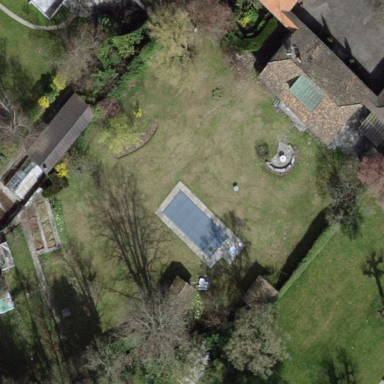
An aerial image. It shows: Garden enclosed by fence.